Question: : Microsoft 365 bundle (V 2106 Build: 14131.20278)
I'm trying to create an that outputs a number onto a single cell (B11); the formula must:
- - -
> I understand that it's not conventional to count inputted for a range; but that's what I need.
See the attached image:

= In this example, the range of (non-blank AND non-"N/A") cells I want to count go from to .
: B11
As of now, I only have the following formula done.
'''
=SUM(LEN(B2:B8)-LEN(B2:B8;CHAR(10);""))+(LEN(B2:B8)>0))
'''
> == "9" (i.e., 9 line breaks: ignores blanks, but includes the string "N/A")
This formula allows me to count all line breaks present on that given range (so, it doesn't count blank/empty cells), but it obviously the specific string "N/A".
> == "8" (i.e., 8 line breaks: ignoring blank cells AND cells with the string "N/A")
I suppose this could be accomplished with an "IF", but I haven't figured it out yet.
Thank you for your time!
PS: I tried to make a table in here, but I was not able to add inside a single cell; so, I ended up resorting to an image to explain my point, sorry about the inconvenience!)
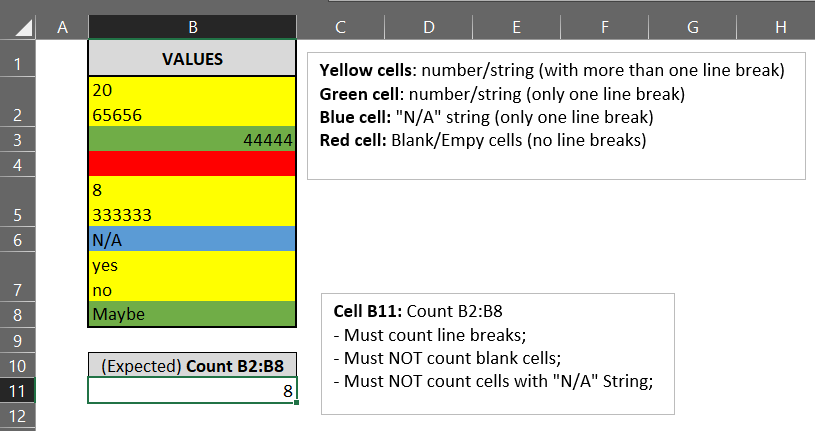
Answer: Right, since you have got access to Microsoft 365, try the following:
'''
=SUM(FILTER(1+(LEN(B2:B8)-LEN(SUBSTITUTE(B2:B8,CHAR(10),""))),LEN(B2:B8)*(B2:B8<>"N/A"),0))
'''
Nicely layed out question btw, and a fun little issue to work on. Hopefully the above helped you out.